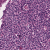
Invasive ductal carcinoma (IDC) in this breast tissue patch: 1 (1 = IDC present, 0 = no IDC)